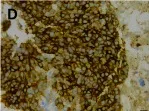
Histopathologic stains from thymic (A-J). Showed the thymic tumor cells were cytoplasmic positive for CD117 (400X).
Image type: pathology (immunostaining)